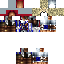
A male human skin with medium skin, wearing brown long hair dressed in a blue hoodie and brown pants, featuring a closed mouth.